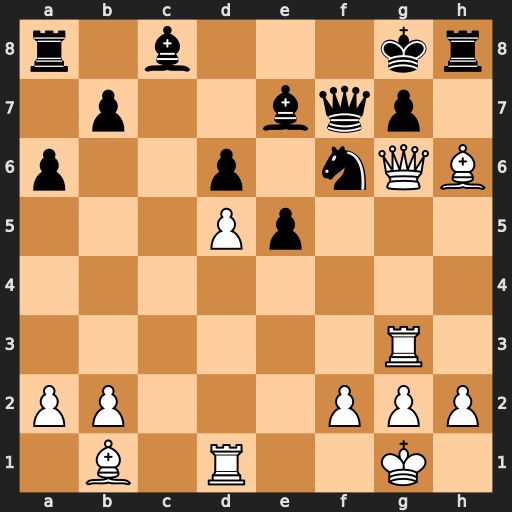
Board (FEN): r1b3kr/1p2bqp1/p2p1nQB/3Pp3/8/6R1/PP3PPP/1B1R2K1
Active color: w
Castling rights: -
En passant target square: -
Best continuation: Bxg7 Bg4 Bxf6+ Qxg6 Bxg6